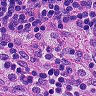
Metastatic tissue present: no